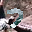
Label: 7